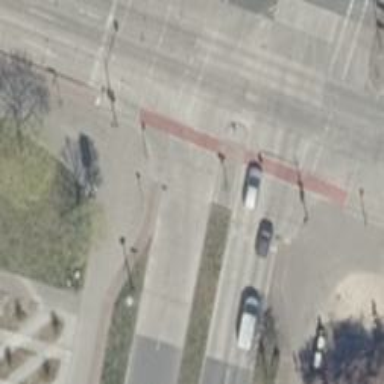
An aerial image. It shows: Footway crossing with traffic signals and island.